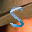
Label: 5